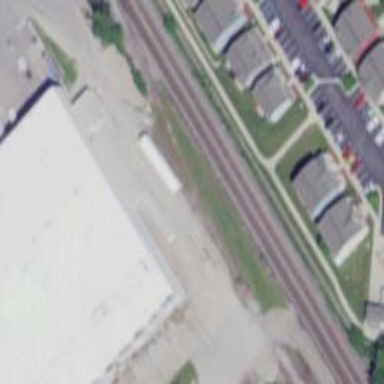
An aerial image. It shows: Rail spur service.